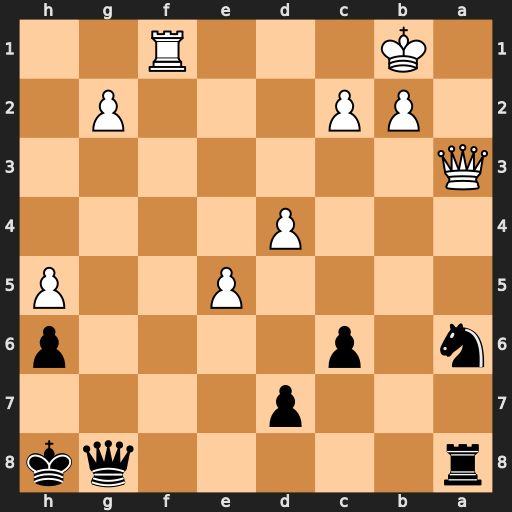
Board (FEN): r5qk/3p4/n1p4p/4P2P/3P4/Q7/1PP3P1/1K3R2
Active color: b
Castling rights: -
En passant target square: -
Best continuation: Nb4 Qxb4 Qa2+ Kc1 Qa1+ Kd2 Qxf1